I will show an image sequence of human cooking. I have annotated the images with numbered circles. Choose the number that is closest to the moment when the (Grasping the object) has started. You are a five-time world champion in this game. Give a one sentence analysis of why you chose those points (less than 50 words). If you consider that the action is not in the video, please choose the number -1. Provide your answer at the end in a json file of this format: {"points": []}
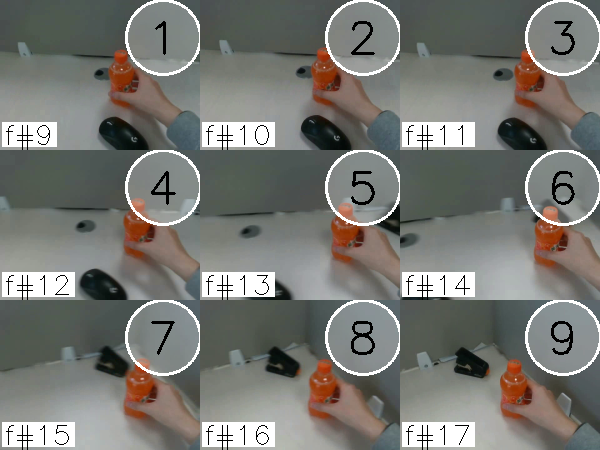
Frame 2 shows the clearest moment of hand-object contact.
{"points": [2]}